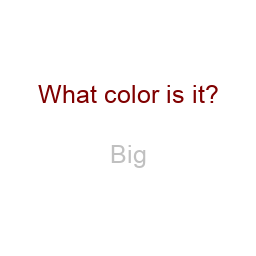
Color: silver
Background color: white
Question text color: maroon